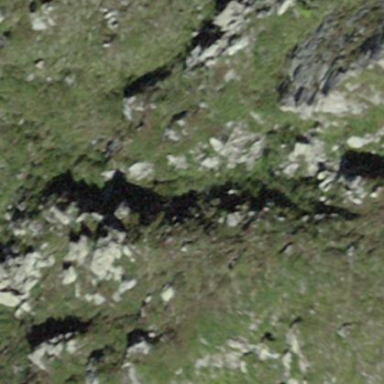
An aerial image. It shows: Landscape dominated by bare rock.